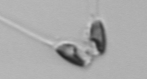
Label: Asterionellopsis_glacialis